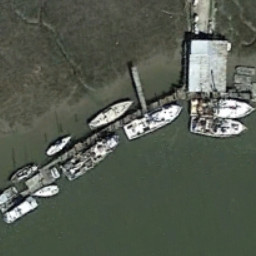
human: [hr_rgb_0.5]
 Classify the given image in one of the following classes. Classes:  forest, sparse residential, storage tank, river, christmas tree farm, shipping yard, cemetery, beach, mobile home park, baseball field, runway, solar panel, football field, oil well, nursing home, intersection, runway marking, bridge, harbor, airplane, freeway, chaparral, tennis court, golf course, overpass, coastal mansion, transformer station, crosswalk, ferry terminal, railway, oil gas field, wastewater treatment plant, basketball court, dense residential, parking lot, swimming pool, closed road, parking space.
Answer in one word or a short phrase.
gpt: ferry terminal